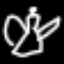
Label: angel